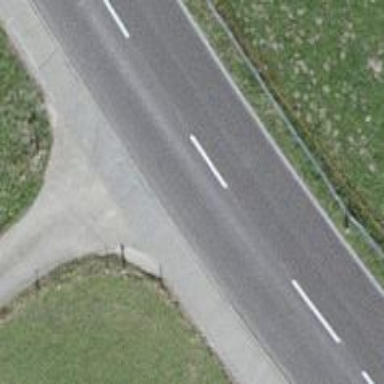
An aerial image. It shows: Tertiary road.